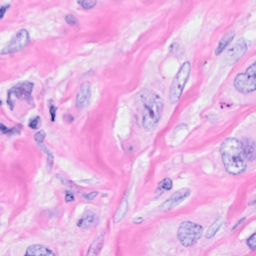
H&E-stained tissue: Breast